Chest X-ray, AP view. Patient: 31 years old, sex F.
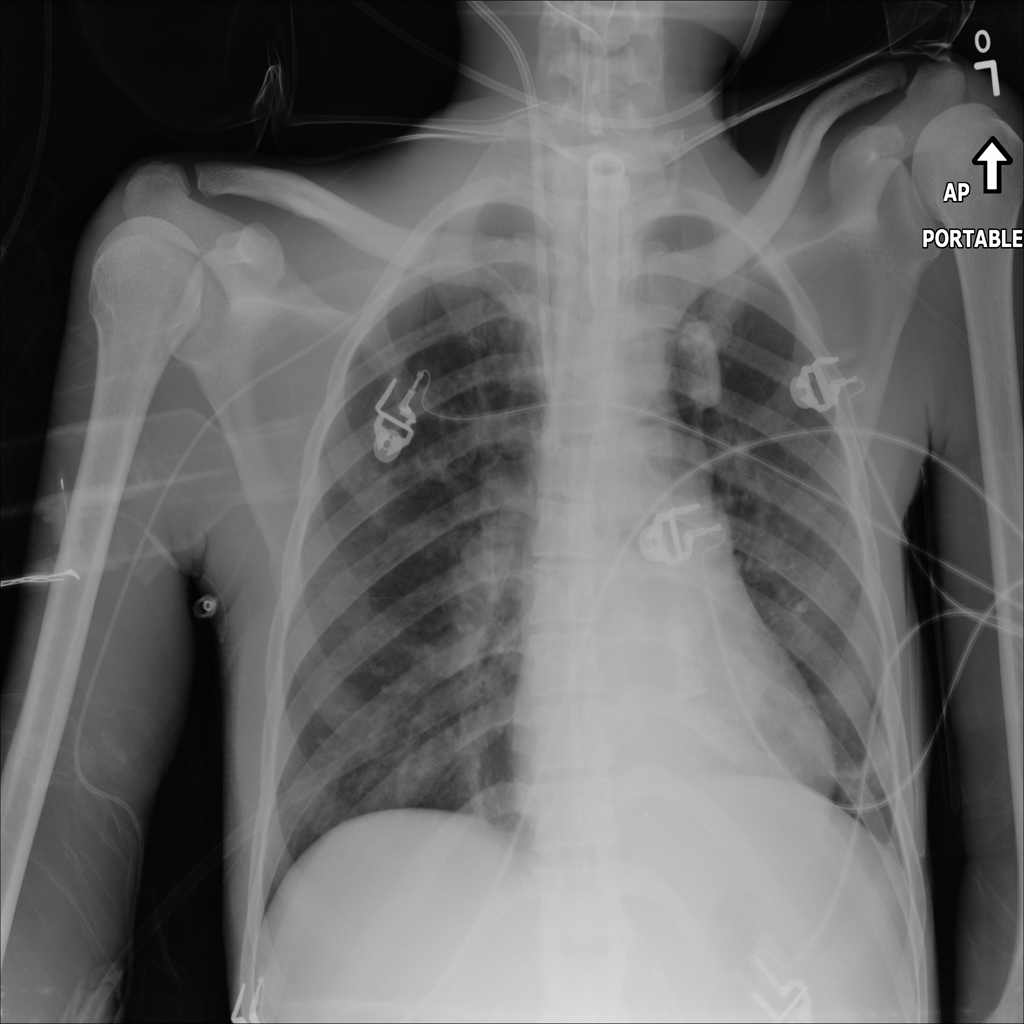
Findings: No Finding